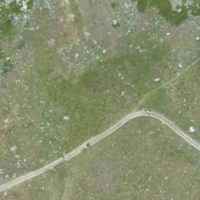
EUNIS habitat code: 26
Species observed at this site:
Carduus defloratus